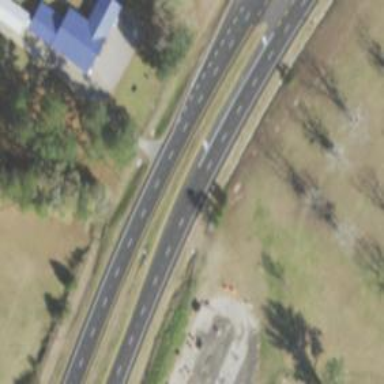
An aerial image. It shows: Asphalt dual carriageway at the trunk highway level.